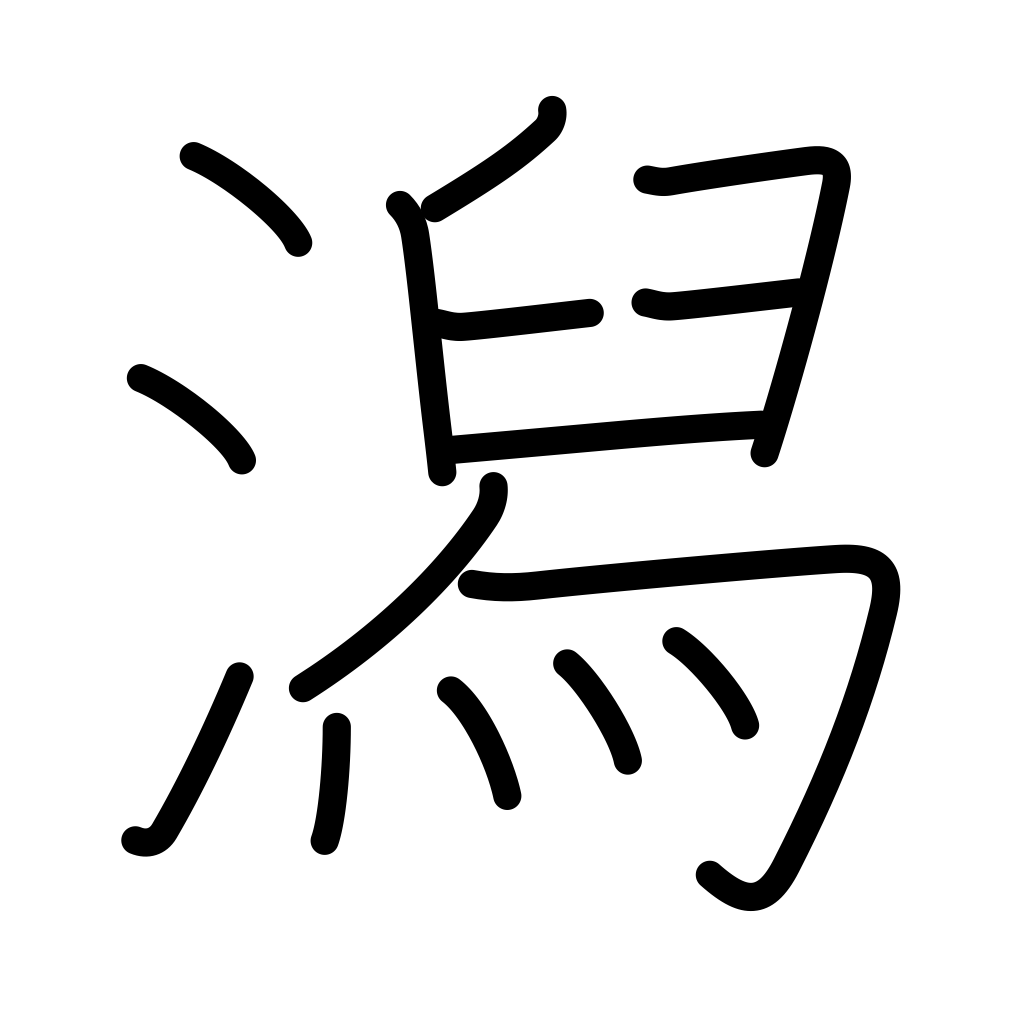
Meaning: lagoon